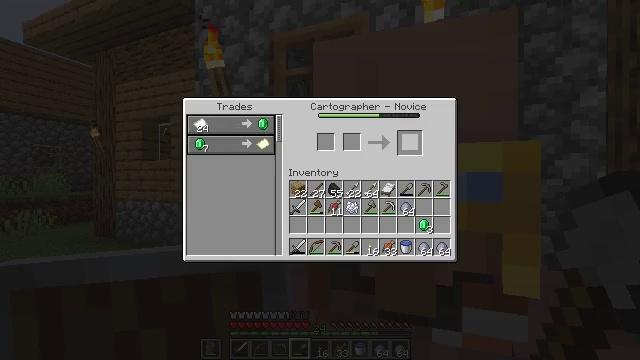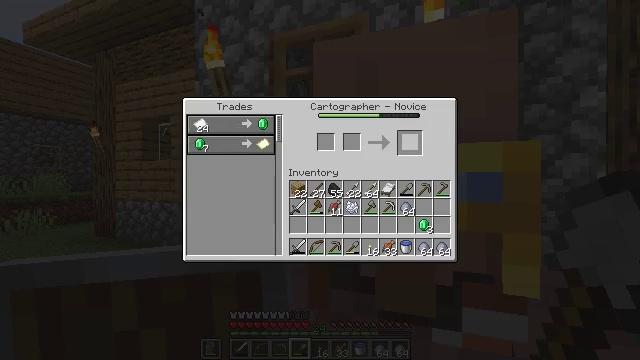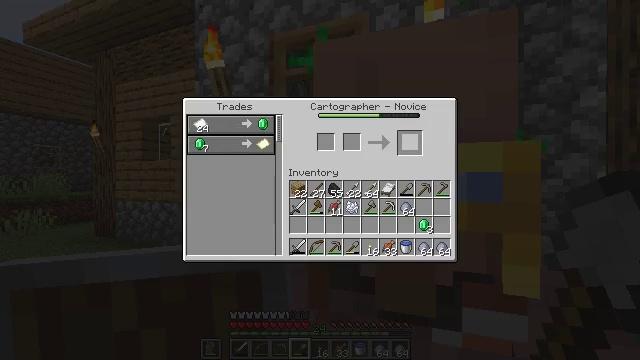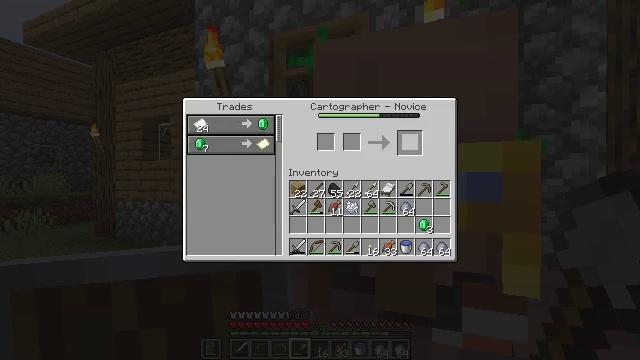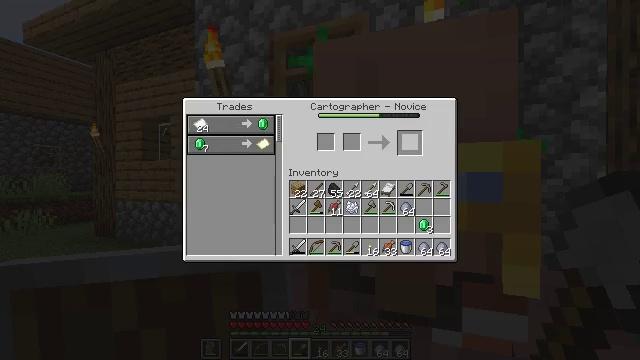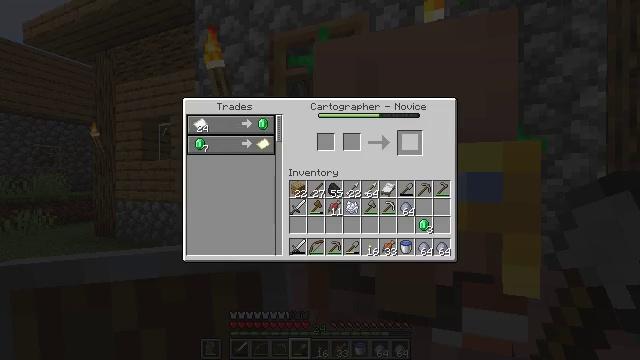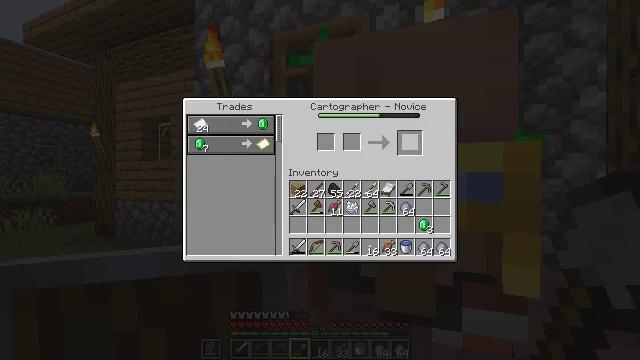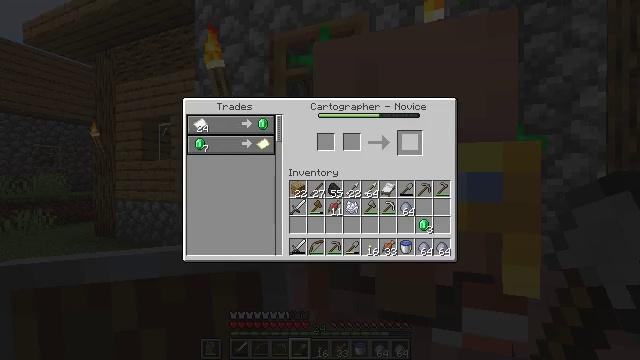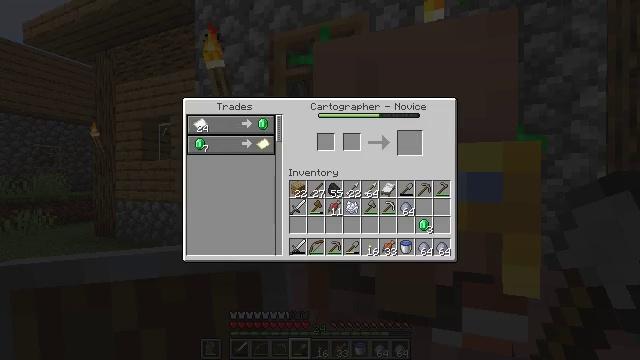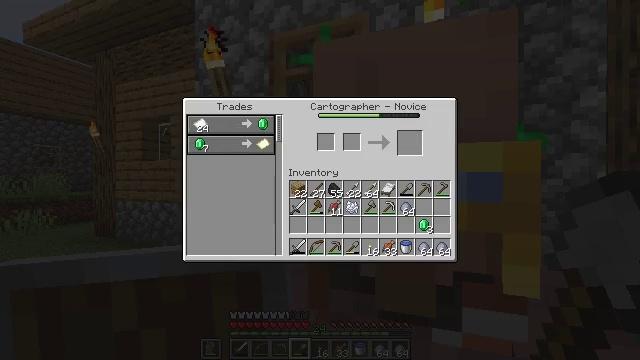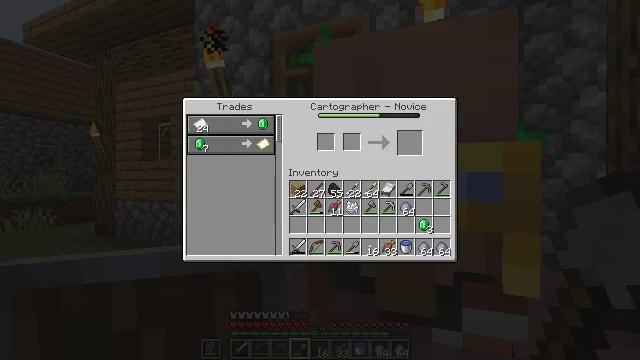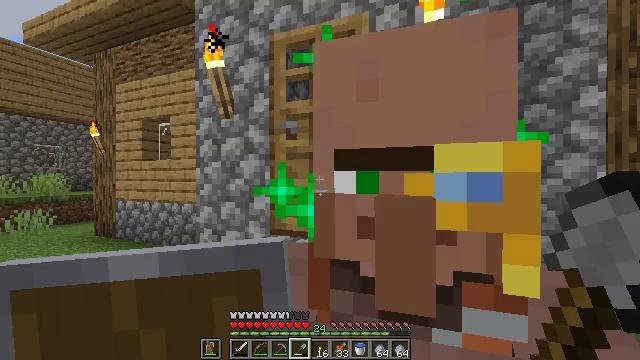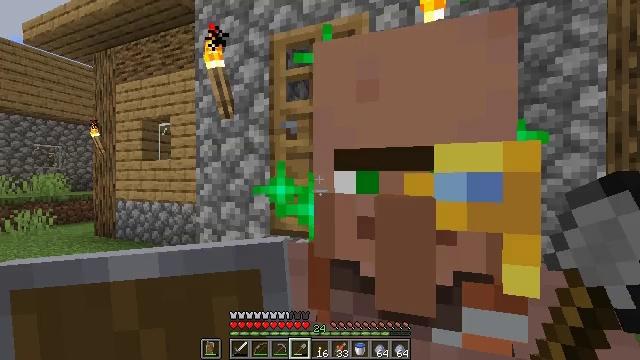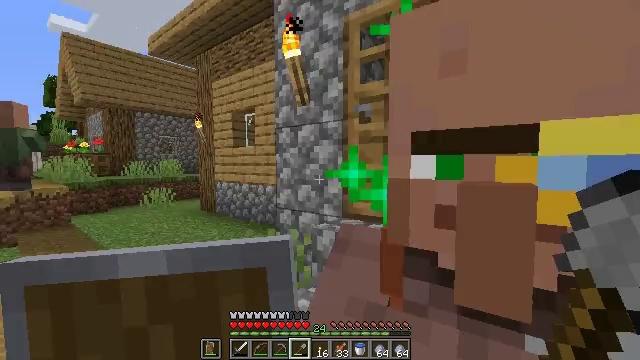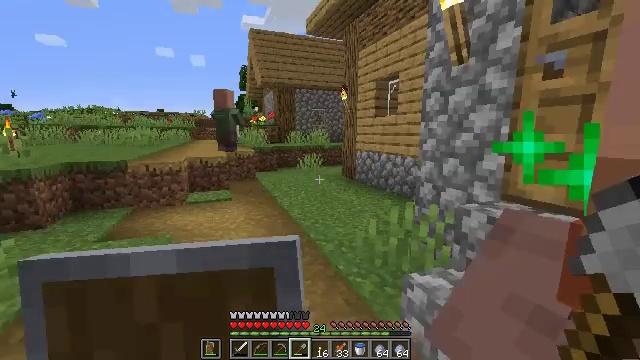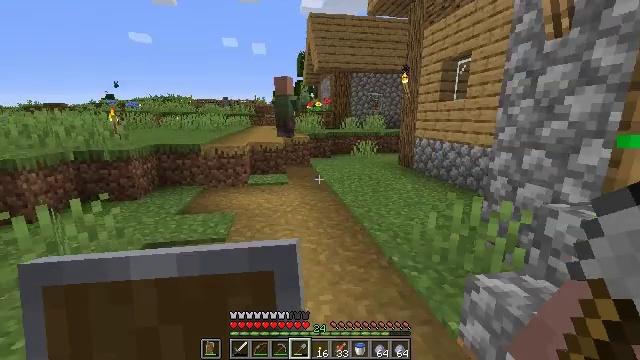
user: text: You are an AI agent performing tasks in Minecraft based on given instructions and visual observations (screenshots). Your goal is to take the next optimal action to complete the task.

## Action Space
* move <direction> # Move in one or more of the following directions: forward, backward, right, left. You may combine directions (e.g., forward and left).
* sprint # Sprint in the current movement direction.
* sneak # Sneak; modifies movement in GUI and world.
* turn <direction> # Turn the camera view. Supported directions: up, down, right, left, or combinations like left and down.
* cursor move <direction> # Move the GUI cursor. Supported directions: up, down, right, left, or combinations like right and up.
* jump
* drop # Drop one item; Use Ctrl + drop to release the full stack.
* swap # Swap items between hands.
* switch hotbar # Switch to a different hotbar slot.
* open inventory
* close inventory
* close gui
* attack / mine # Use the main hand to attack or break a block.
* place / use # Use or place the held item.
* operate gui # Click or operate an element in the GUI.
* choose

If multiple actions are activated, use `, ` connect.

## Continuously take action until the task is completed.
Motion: motion action
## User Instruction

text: Collect potatoes from the garden.
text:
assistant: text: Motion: sneak, open gui
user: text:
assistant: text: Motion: sneak
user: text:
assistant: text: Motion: sneak
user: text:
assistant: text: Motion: sneak
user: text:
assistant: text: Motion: no_op
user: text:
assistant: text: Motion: no_op
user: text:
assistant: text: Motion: no_op
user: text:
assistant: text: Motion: cursor move right
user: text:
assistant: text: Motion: no_op
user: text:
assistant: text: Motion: no_op
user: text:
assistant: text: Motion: no_op
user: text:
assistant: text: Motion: close gui
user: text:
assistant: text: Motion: turn left and down
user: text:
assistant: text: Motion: move left, turn left and down
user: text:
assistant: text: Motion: move forward and move left, turn left and down
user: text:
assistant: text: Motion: move forward and move left
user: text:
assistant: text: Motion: move forward, turn left and up
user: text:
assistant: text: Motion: move forward, sprint
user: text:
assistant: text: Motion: move forward, sprint
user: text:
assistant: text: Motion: move forward, sprint
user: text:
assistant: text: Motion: move forward, turn left and up
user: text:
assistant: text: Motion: move forward, turn left
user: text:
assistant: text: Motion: move forward
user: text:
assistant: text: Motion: move forward
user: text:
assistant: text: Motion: move forward, jump
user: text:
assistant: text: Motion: move forward, jump
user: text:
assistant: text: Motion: move forward, jump
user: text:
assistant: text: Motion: move forward
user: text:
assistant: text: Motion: move forward
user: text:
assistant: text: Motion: move forward